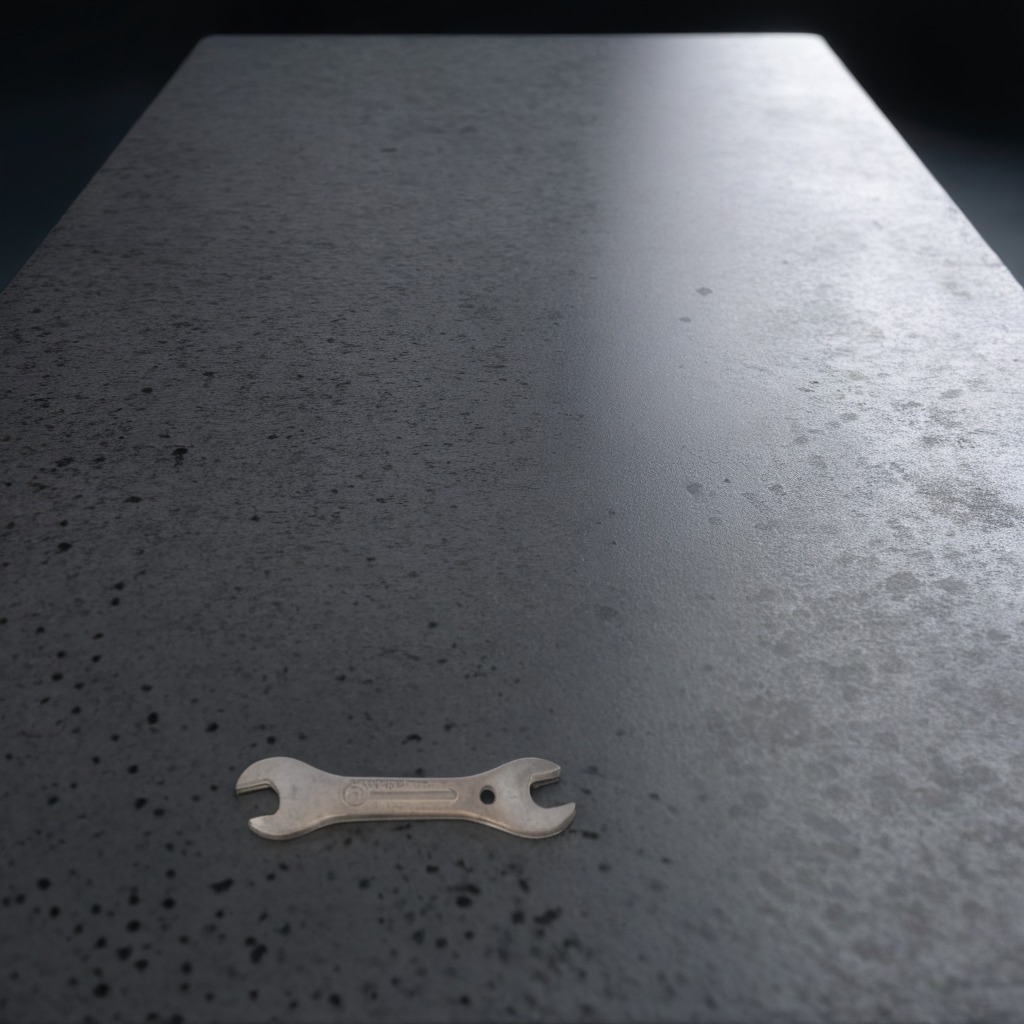
An wrench is lying on a clean granite table inside a workshop at night dim ambient light soft shadows worn but